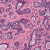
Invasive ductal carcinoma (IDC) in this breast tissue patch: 0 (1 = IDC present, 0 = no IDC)